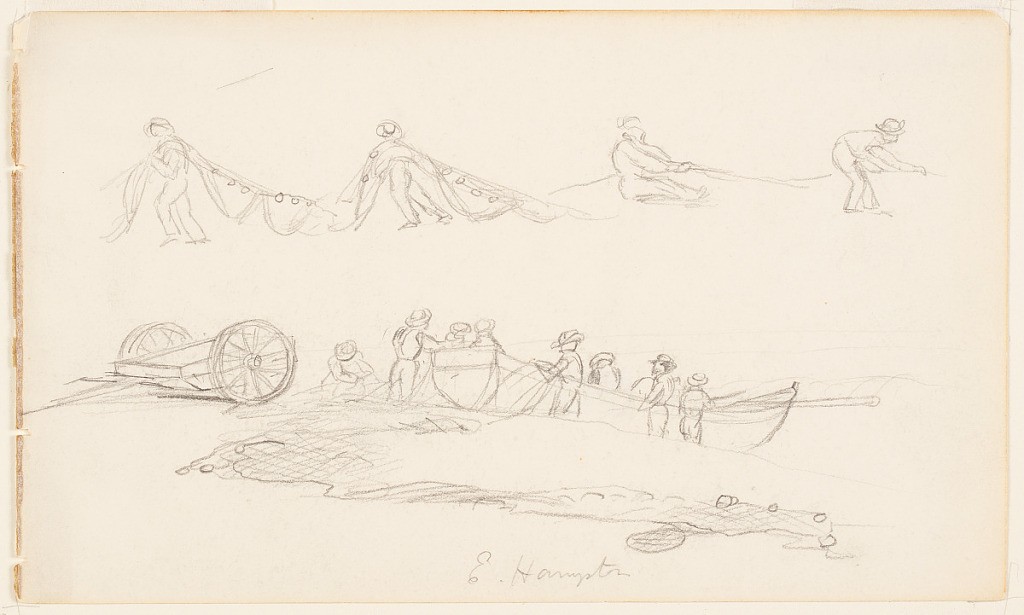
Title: Fishermen by the Sea, East Hampton, New York
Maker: Frederic Edwin Church, American, 1826–1900
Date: July - August, 1858
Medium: Graphite on white wove paper
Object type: drawing
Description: Field sketch showing views of four fishermen pulling and carrying a net and a group of fishermen around a beached rowboat. Above, two fishermen walk to the left while carrying a bunched-up net over their shoulders, while two others face the opposite direction and vigorously pull the net. Below, a group of eight fishermen are shown from behind as they ready a rowboat with a net, which is shown piled in the foreground. At left, a two-wheeled cart rests beside the group.In the background, crashing waves are faintly rendered.